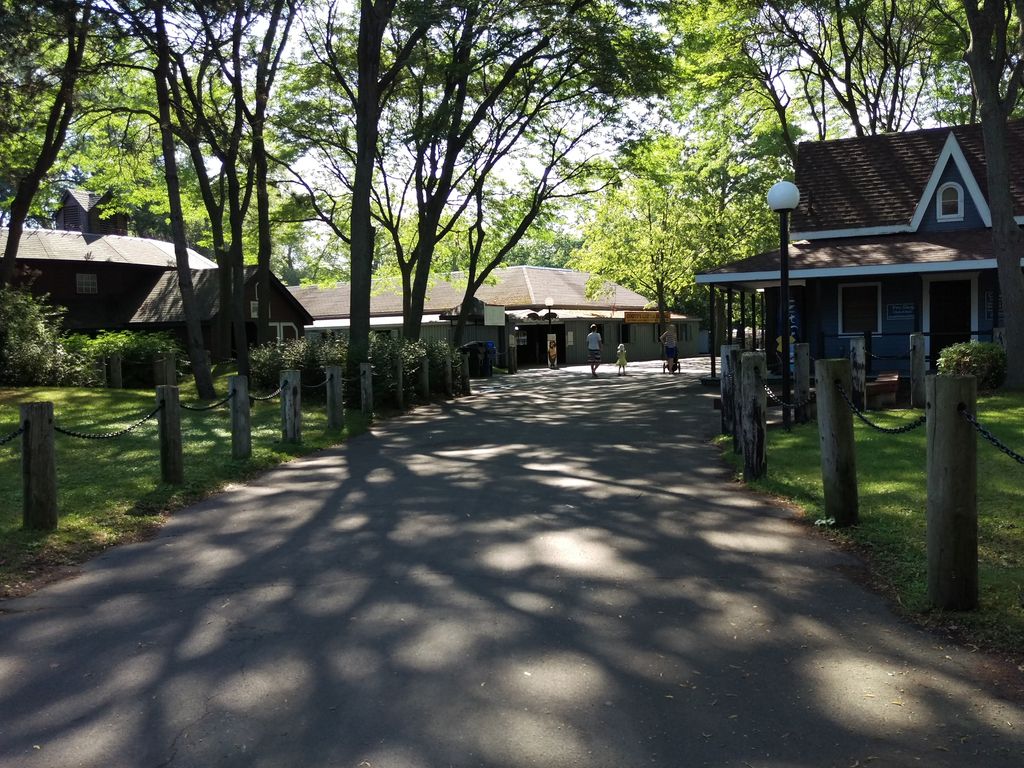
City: toronto